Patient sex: M
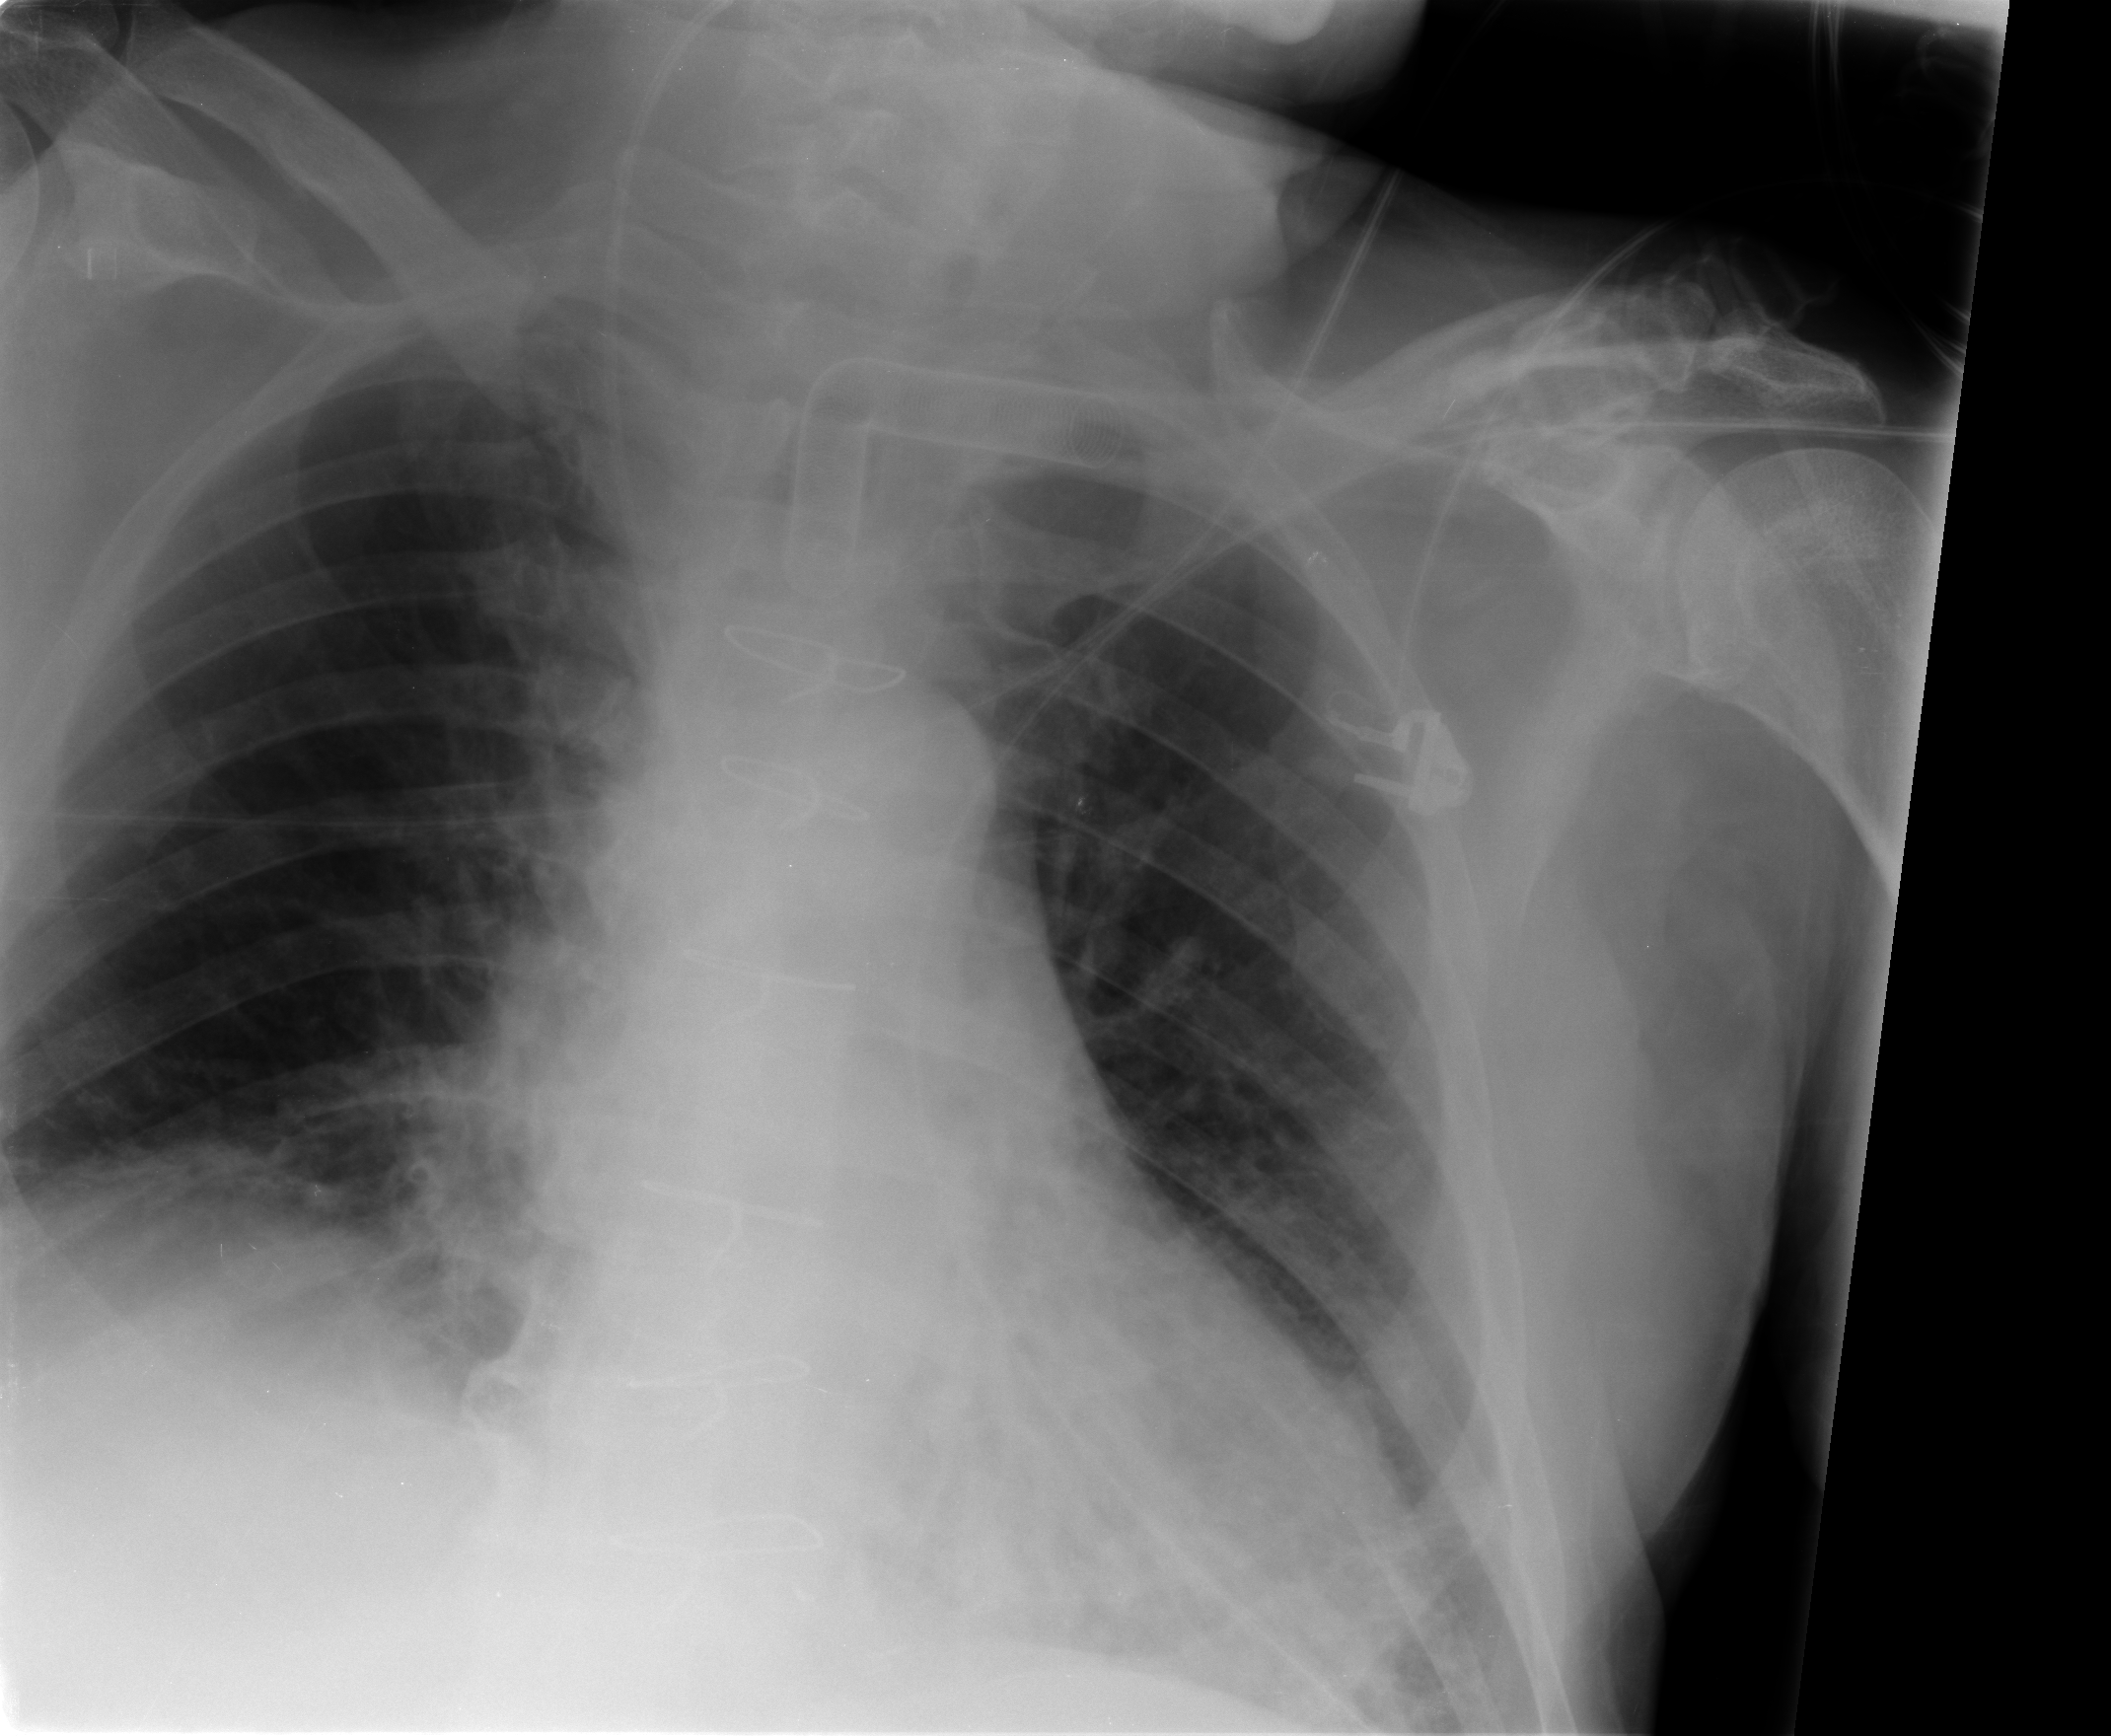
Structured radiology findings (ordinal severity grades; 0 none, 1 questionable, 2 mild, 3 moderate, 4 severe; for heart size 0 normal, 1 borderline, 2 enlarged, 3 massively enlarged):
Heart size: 2
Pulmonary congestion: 2
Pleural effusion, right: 0
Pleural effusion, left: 2
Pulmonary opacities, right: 0
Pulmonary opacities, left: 3
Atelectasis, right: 2
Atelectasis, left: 2